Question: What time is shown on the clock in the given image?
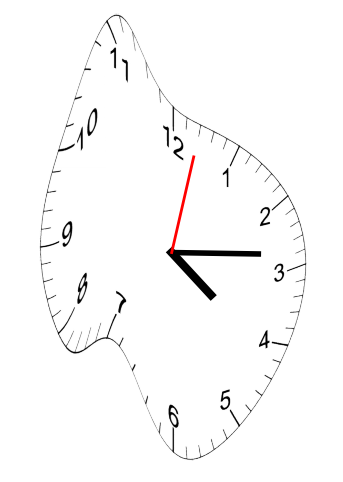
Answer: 04:14:02